Question: I'm trying to make a url in an XML file show up on an HTML page as a clickable hyperlink instead of just the url being displayed as text.
How can this be done? I'm pretty sure what I've done isn't far off...
Here's what the code looks like:
'''
<linkedin>
<discussion>
<topic>This is the discussion name</topic>
<content>Lorem ipsum dolor sit amet, consectetur adipiscing elit. Fusce ligula mi, convallis eget iaculis id, euismod non arcu. Morbi porta.</content>
<url>http://www.google.com</url>
</discussion>
</linkedin>
'''
'''
<xsl:for-each select="linkedin/discussion">
<h3><xsl:value-of select="topic"/></h3>
<p><xsl:value-of select="content"/></p>
<p><a><xsl:attribute name="href"><xsl:value-of select="url"/></xsl:attribute><xsl:value-of select="url"/></a></p>
</xsl:for-each>
'''
and I'm using JavaScript in the to extract what's in the XML file
'''
<script type="text/javascript">
if (window.XMLHttpRequest)
{// code for IE7+, Firefox, Chrome, Opera, Safari
xmlhttp=new XMLHttpRequest();
}
else
{// code for IE6, IE5
xmlhttp=new ActiveXObject("Microsoft.XMLHTTP");
}
xmlhttp.open("GET","linkedin.xml",false);
xmlhttp.send();
xmlDoc=xmlhttp.responseXML;
var x=xmlDoc.getElementsByTagName("discussion");
for (i=0;i<x.length;i++)
{
document.write("<p><strong>");
document.write(x[i].getElementsByTagName("topic")[0].childNodes[0].nodeValue);
document.write("</strong></p><p>");
document.write(x[i].getElementsByTagName("content")[0].childNodes[0].nodeValue);
document.write("</p><p>");
document.write(x[i].getElementsByTagName("url")[0].childNodes[0].nodeValue);
}
document.write("</p>");
</script>
'''
Here's how it's looking... URL is just text and not a hyperlink:

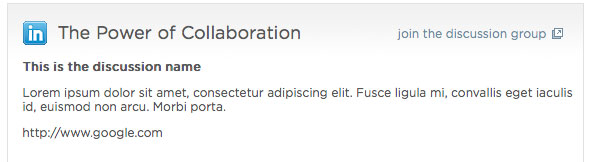
Answer: Solved. Made the JavaScript in my HTML this:
'''
document.write("<p><strong>");
document.write(x[i].getElementsByTagName("topic")[0].childNodes[0].nodeValue);
document.write("</strong></p><p>");
document.write(x[i].getElementsByTagName("content")[0].childNodes[0].nodeValue);
document.write("</p><p>");
document.write("</p><p>");
document.write("<p><a href='");
document.write(x[i].getElementsByTagName("url")[0].childNodes[0].nodeValue);
}
document.write("'>Click here to go through to the LinkedIn group</a></p>");
'''